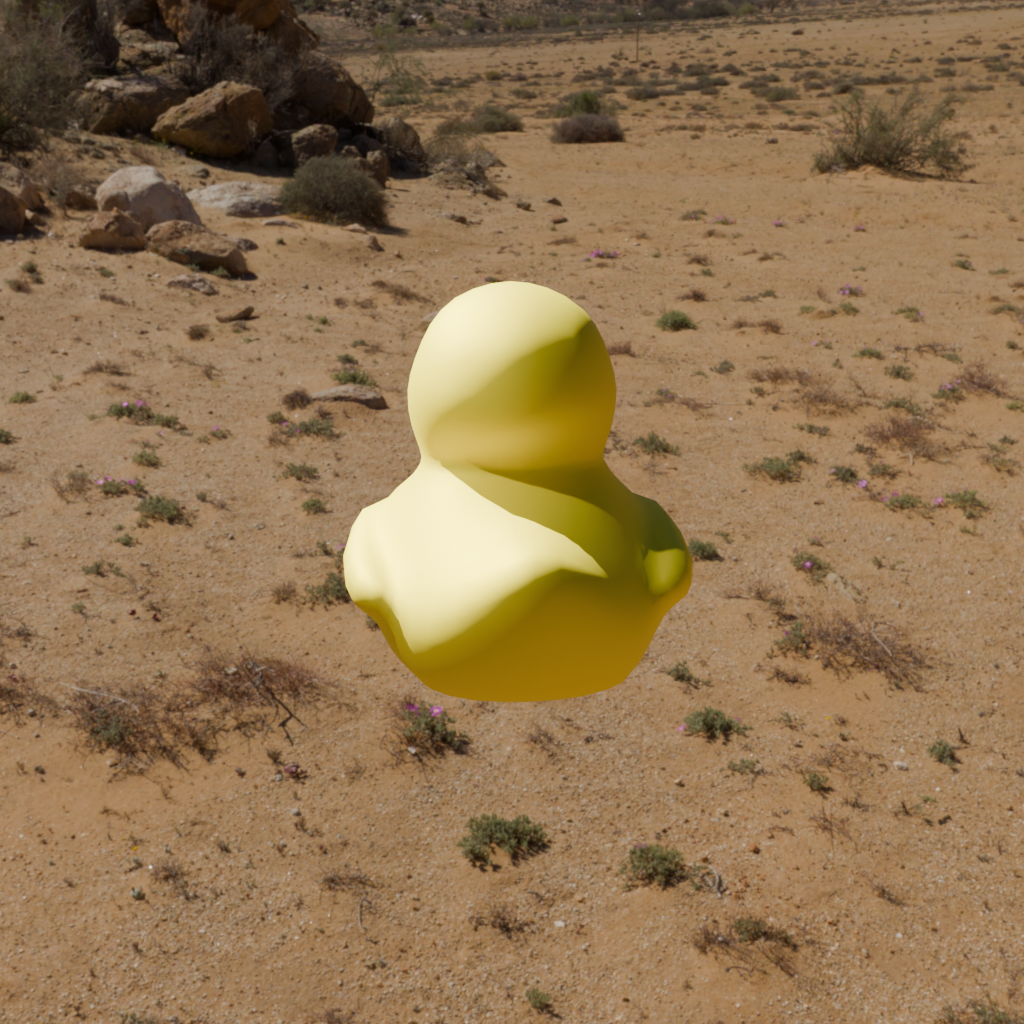
an image of a yellow rubber duck seen from <back> in a sunny desert landscape with a clear sky.